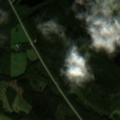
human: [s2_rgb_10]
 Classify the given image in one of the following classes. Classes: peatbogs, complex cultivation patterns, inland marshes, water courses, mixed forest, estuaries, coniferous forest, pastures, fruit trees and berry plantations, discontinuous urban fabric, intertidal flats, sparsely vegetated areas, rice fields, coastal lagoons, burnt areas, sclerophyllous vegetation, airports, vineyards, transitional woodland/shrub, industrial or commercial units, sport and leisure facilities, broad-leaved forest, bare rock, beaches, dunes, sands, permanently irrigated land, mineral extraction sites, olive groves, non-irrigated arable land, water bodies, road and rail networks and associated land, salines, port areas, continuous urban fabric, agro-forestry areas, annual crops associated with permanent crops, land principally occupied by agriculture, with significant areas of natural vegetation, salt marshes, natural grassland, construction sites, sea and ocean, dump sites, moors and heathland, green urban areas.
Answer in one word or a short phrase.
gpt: non-irrigated arable land, land principally occupied by agriculture, with significant areas of natural vegetation, mixed forest, transitional woodland/shrub, water bodies